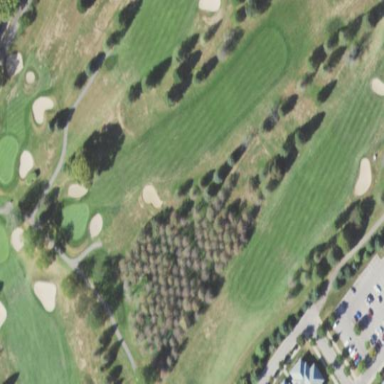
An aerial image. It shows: Golf fairway with grass surface.